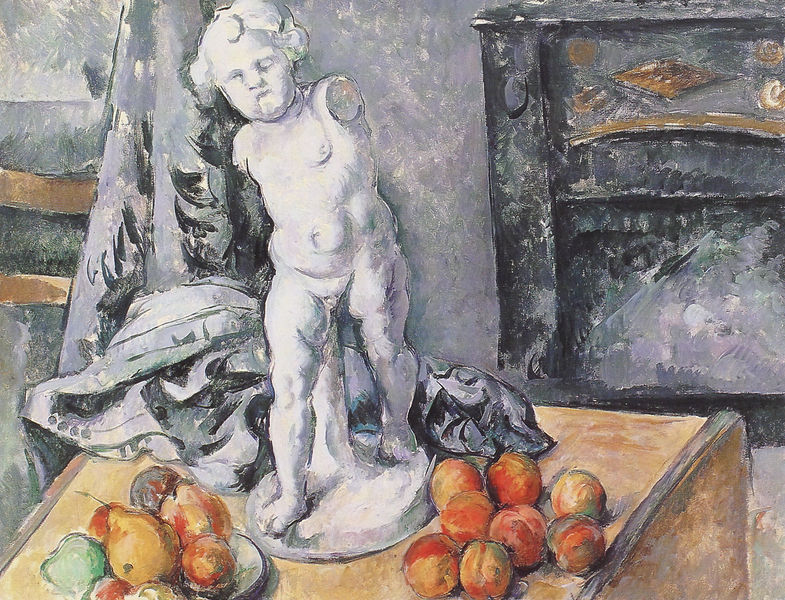
Titel: Cupido aus Gips
Künstler: Paul Cézanne
Institution: Stockholm, Nationalmuseum
Schlagwörter: gemälde, kopf, nackt, cezanne, gelb, grün, braun, grau, marmor, stuhl, tisch, obst, rot, tuch, malerei, wand, sockel, teller, innenraum, vorhang, öl, figur, haare, kind, locken, kamin, früchte, putte, putto, skulptur, statue, stilleben, stillleben, beine, apfel, äpfel, kommode, schrank, modern, ölgemälde, büste, draperie, nabel, birne, birnen, fragment, knauf, küche, pfirsich, pfirsiche, nektarinen, herd, pfirsisch, innenraum#